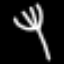
Label: fork